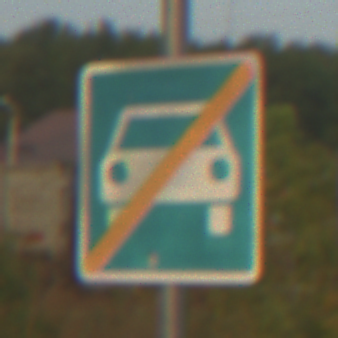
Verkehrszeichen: EndeKraftfahrstrasse
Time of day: SunriseSunset
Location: Outdoor (Suburban)
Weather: PartlyCloudy
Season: NotSpecified
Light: Natural